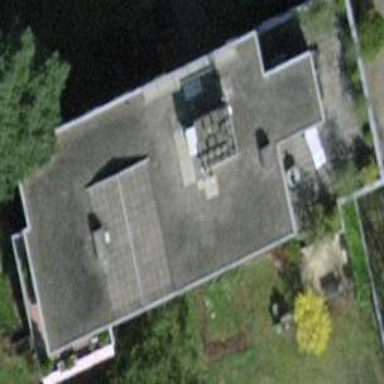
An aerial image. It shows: Apartment building with flat roof.